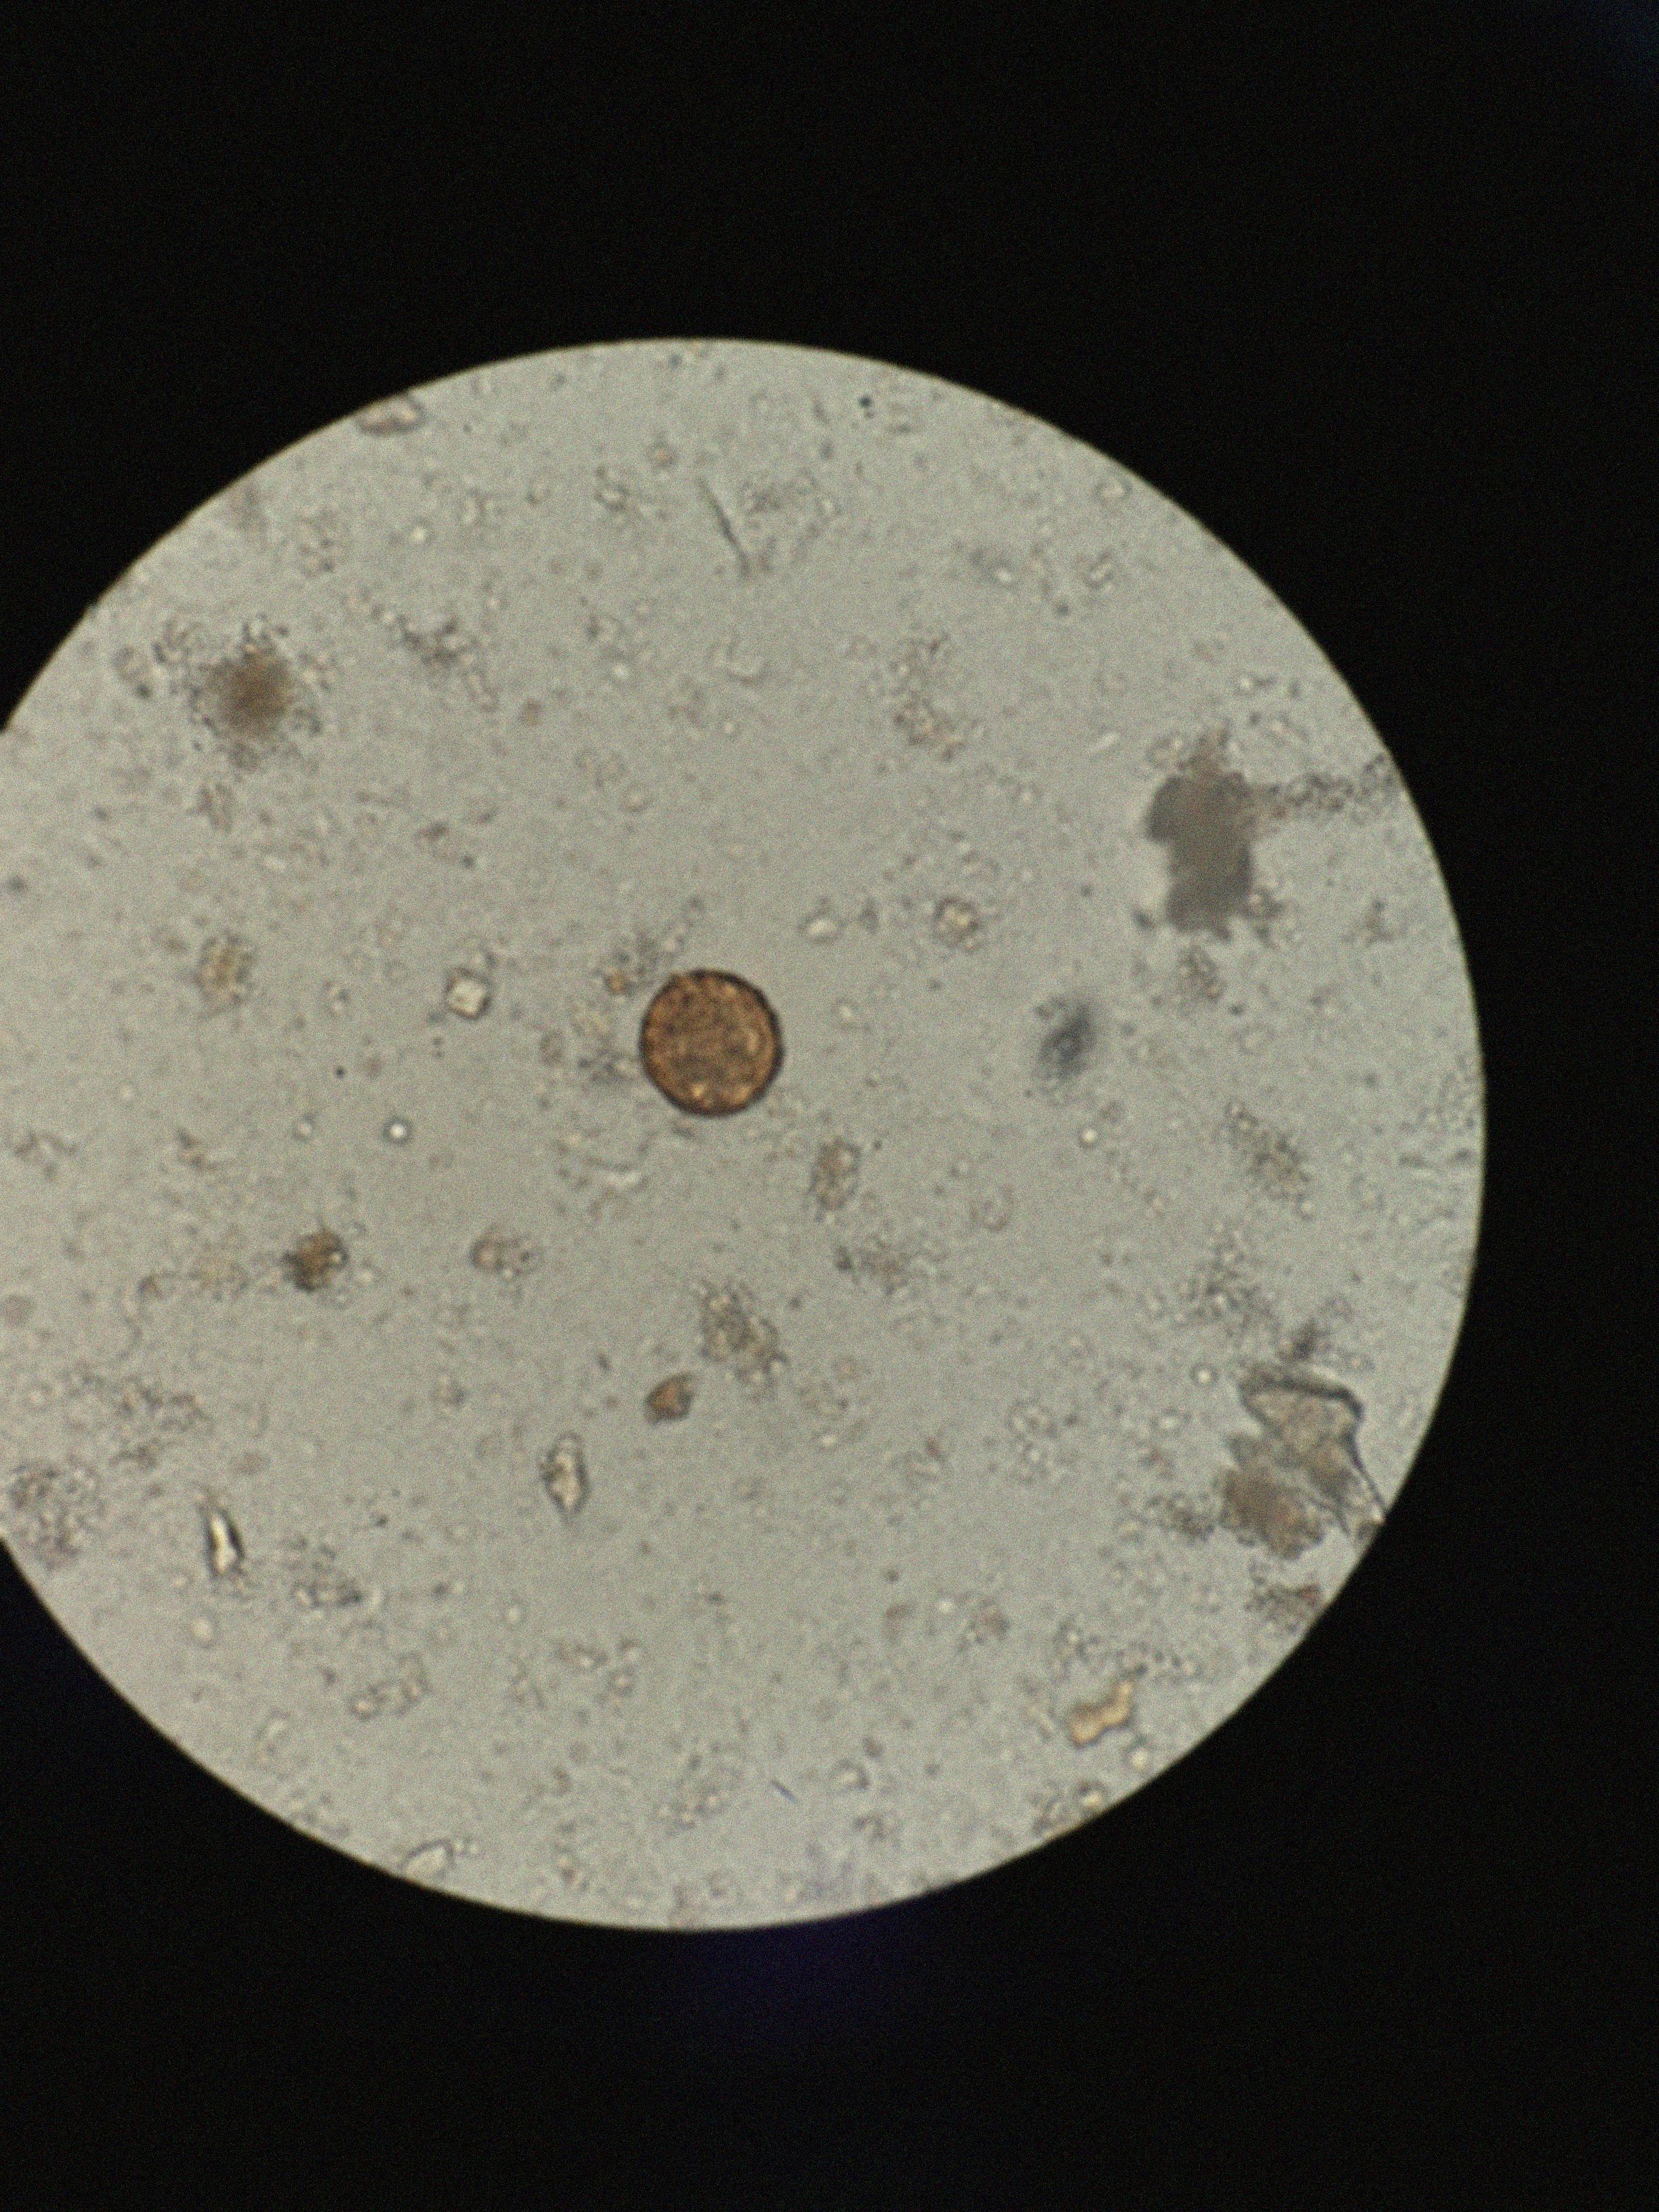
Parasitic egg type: Ascaris lumbricoides